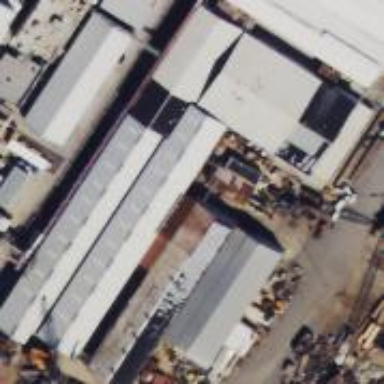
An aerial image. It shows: Industrial building.